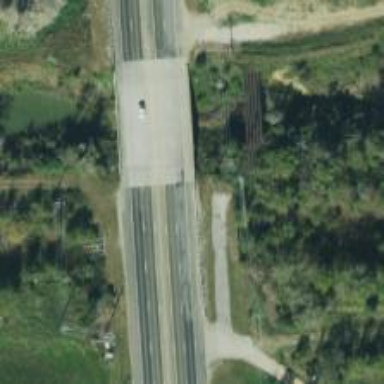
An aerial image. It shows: Primary highway with bridge.